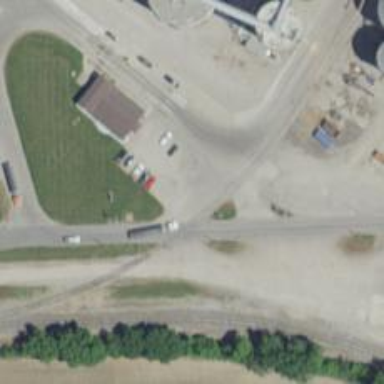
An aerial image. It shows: Rail spur service.